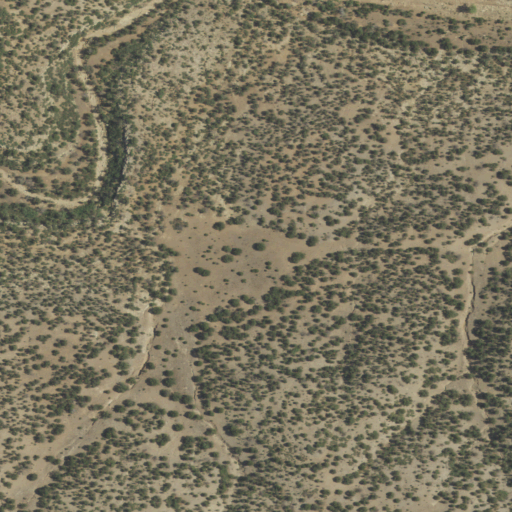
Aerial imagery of valley in New Mexico named Gato Canyon containing shrub and evergreen forest